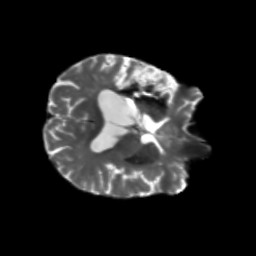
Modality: T2w
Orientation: axial
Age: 51
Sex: female
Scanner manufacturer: siemens
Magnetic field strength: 3 T
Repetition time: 5.25 s
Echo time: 0.08 s